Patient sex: M
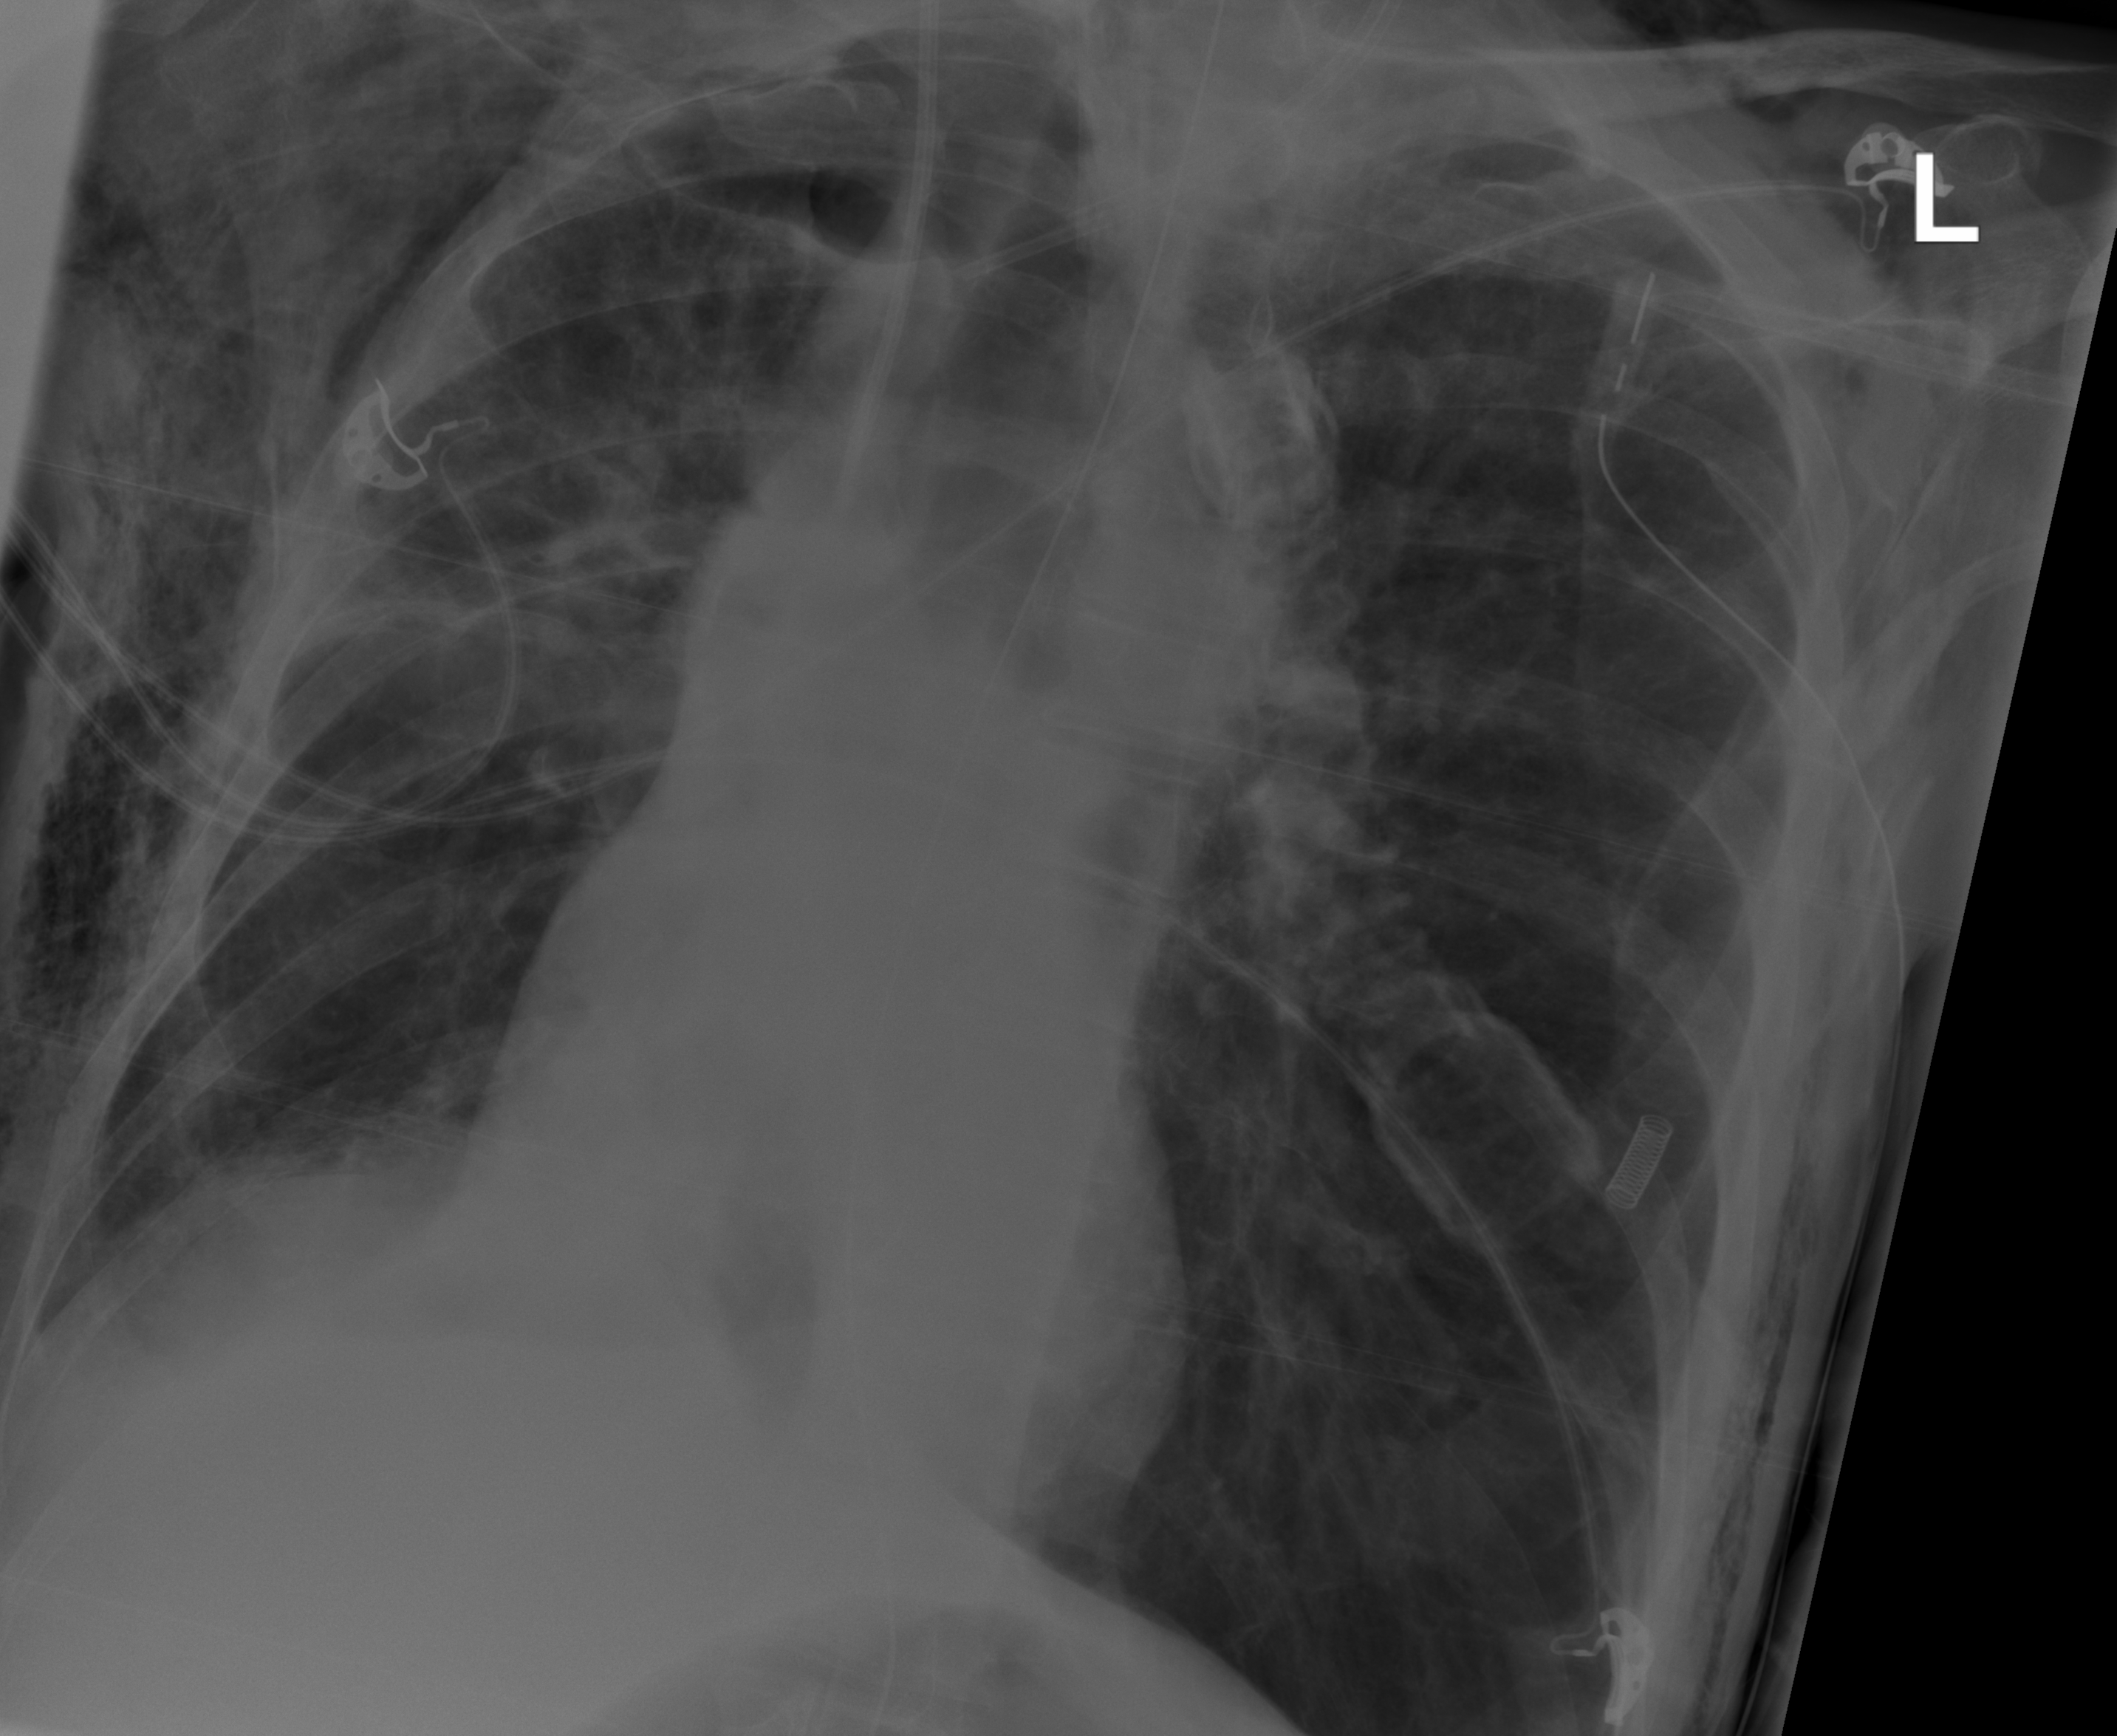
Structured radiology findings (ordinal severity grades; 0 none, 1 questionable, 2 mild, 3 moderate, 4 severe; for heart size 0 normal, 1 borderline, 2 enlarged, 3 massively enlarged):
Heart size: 0
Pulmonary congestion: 0
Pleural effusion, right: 0
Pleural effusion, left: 0
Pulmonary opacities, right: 3
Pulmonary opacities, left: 0
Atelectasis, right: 2
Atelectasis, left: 0